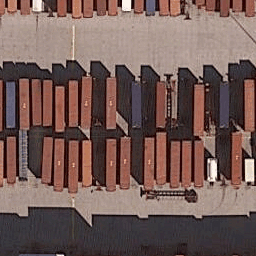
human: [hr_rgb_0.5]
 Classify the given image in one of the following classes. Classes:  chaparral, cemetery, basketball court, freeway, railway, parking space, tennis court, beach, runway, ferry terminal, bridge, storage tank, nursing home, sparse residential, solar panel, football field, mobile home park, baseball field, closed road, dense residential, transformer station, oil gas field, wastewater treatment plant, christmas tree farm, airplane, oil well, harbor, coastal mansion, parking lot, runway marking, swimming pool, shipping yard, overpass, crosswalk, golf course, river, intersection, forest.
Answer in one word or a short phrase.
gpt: shipping yard